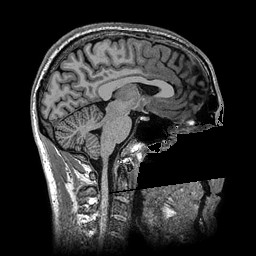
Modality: T1w
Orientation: sagittal
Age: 36
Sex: male